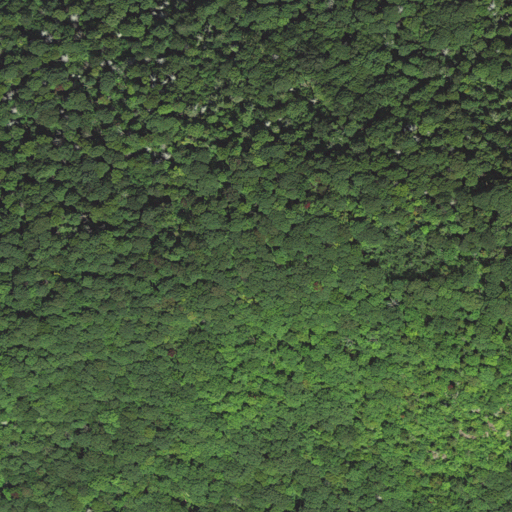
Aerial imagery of ridge(s) in North Carolina named Timber Ridge containing deciduous forest, mixed forest, and evergreen forest